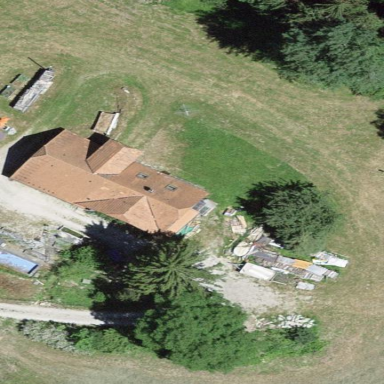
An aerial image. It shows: Farm building.